Question: I'm doing some mobile testing on browserstack and have begun looking at older devices.
I'm getting a strange character encoding in android 2.x browsers - see below

I cannot figure out what would be causing this
Character encoding?
svgs' as background images? I assumed that if a property declaration isn't understood, that it would fallback or ignore it, for example.
'.logo-dev { background-image:url(/images/logos/header-logo-dev-white25px.png); background-image:url(/images/logos/header-logo-dev-white.svg); }'
or is it a bug in the android emulator?
Has anyone else come across this issue
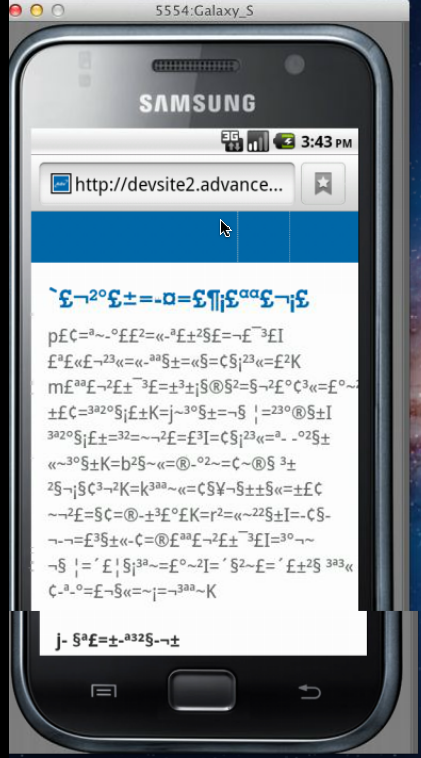
Answer: I found the issue, it was in my css reset
'text-rendering: optimizeLegibility;'
It has been removed from my code permanently